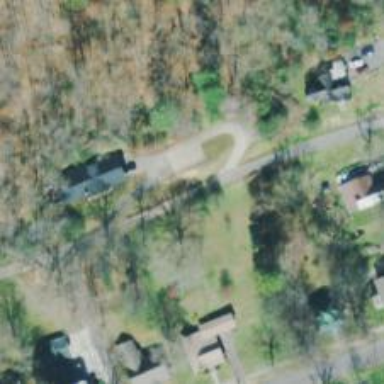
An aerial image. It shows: Residential road.